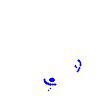
Particle: pion